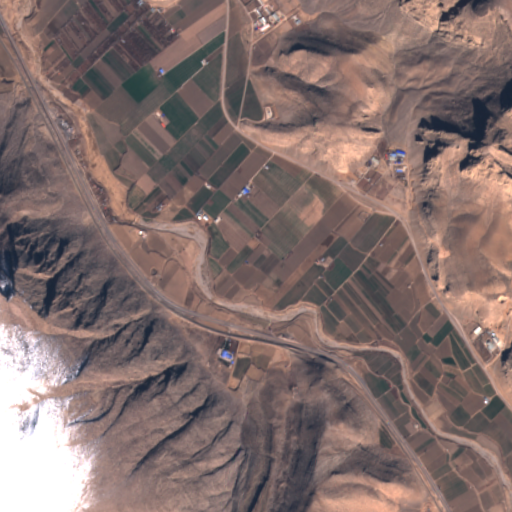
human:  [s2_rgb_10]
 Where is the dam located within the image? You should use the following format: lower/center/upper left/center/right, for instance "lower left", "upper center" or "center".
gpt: The dam is located in the center left of the image.
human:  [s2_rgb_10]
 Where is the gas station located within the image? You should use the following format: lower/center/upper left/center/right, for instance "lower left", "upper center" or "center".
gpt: The gas station is located in the upper left of the image.
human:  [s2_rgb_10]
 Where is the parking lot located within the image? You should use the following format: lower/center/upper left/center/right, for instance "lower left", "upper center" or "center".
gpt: The parking lot is located in the lower right of the image.
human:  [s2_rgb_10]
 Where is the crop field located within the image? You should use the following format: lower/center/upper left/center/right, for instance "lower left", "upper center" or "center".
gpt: There is no crop field in the image.